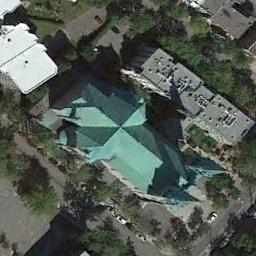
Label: church